Question: In Visual Studio 2013 Professional, the keyboard shortcut which is supposed to toggle to the previous tab, bound through 'Window.PreviousTab', seems to be toggling the Design/Split/Source views:

I went ahead and tried to isolate the problem by removing everything connected to the default keybindings of and . I also completely removed all keybindings for 'Window.PreviousTab' and 'Window.NextTab' so that nothing changes the windows.
I then bound to 'Window.NextTab' and it worked fine for going to the next tab. Then I removed that and bound to 'Window.PreviousTab' and it toggled the Design/Split/Source view instead of the tab. I removed that and bound it to and it had the same effect. There are no other bindings using or .
What is causing this, and how can I fix the problem? Is it a bug?
The only extension I have is PHP Tools for Visual Studio.
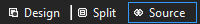
Answer: I had to look for it for a while, this was <URL>. For a good reason, this is legacy. It didn't get any love at VS2010, just the minimum to still make it functional, WebForms is not Microsoft's priority. Very high odds that you can't fix this and the keybinding was hard-coded in the extension.
But don't take bad news from an SO user, nobody ever likes that, get it from horse's mouth. Also a basic way they find out what their customers care about. Post the issue at connect.microsoft.com